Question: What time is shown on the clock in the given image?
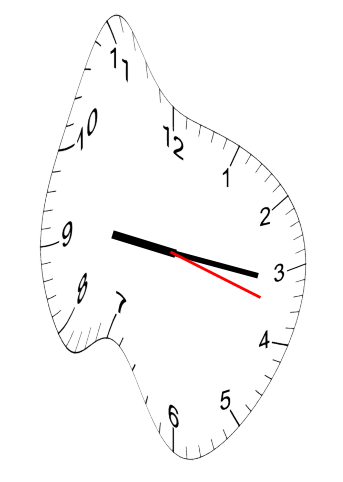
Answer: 09:16:18